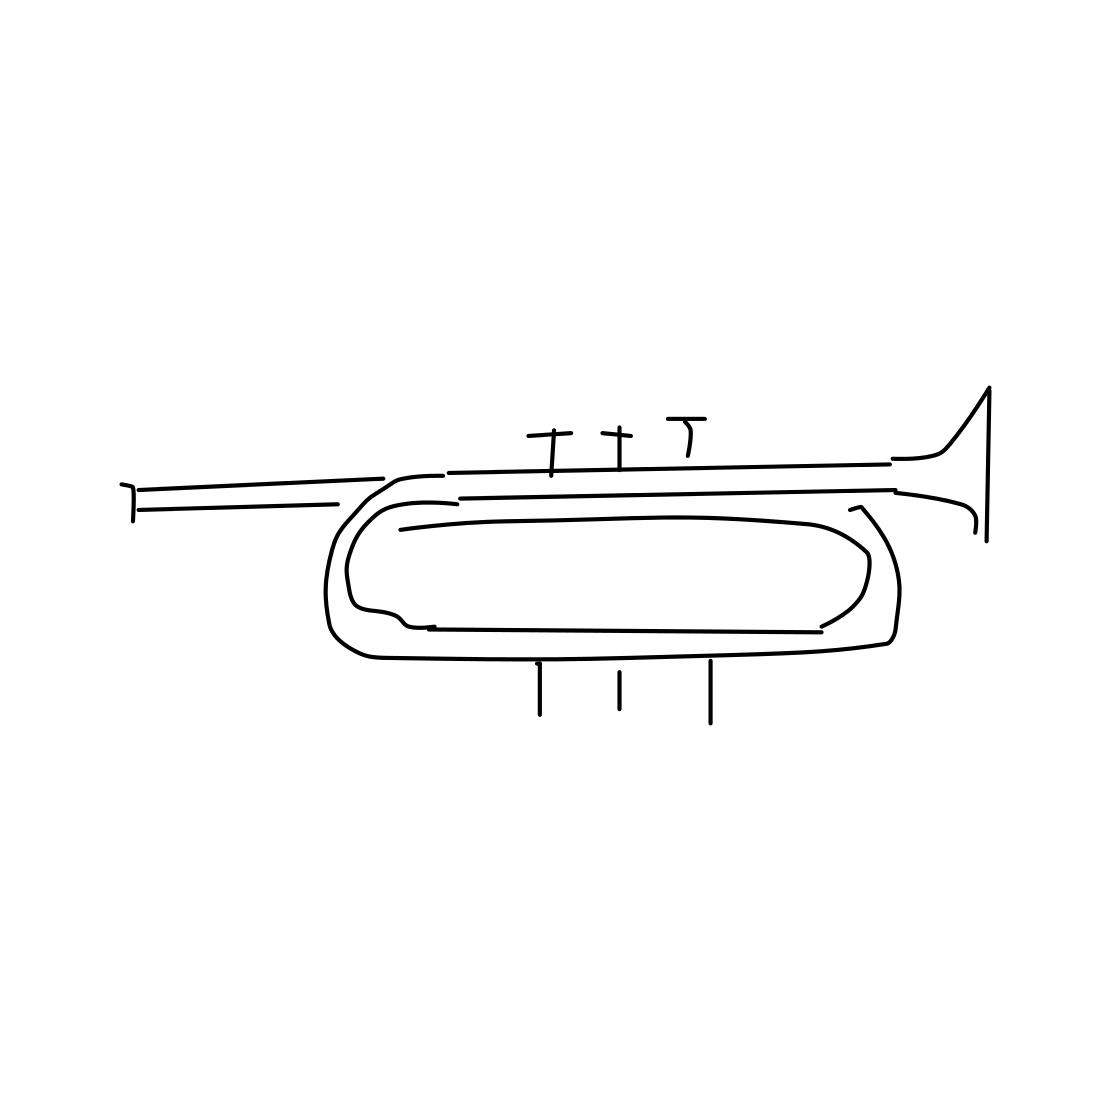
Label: trumpet